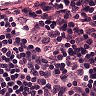
Metastatic tissue present: no